Question:
I am aware of <URL> stackoverflow questions which answers known methods to achieve "Reliable Multicast" but off-late I have come across some websites which mentions even routers should also be programmed to handle custom protocols which are designed over UDP, is that true?
Basically I want to use Multicast for my application and I want don't want to impose any restriction of changing router for configuring custom protocol to handle UDP in reliable way , for example I was thinking for implementing/using PGM protocol over UDP to handle multicast but someone said that router should also have support for PGM which restricts me in providing solution since customers should change infrastructure for my solution which is unwarranted.
Please let me know if there is any solution which I can implement to handle UDP packets in reliable way without any changes to network infrastructure.
Thanks in advance.
EDIT:
I don't mean to say that I don't want to enable multicast in router, I would definitely enable multicast routing in router. When I read about PGM implementation some one said even router should be PGM capable which I thought is different router than commercially available routers in stores. Is my understanding wrong?
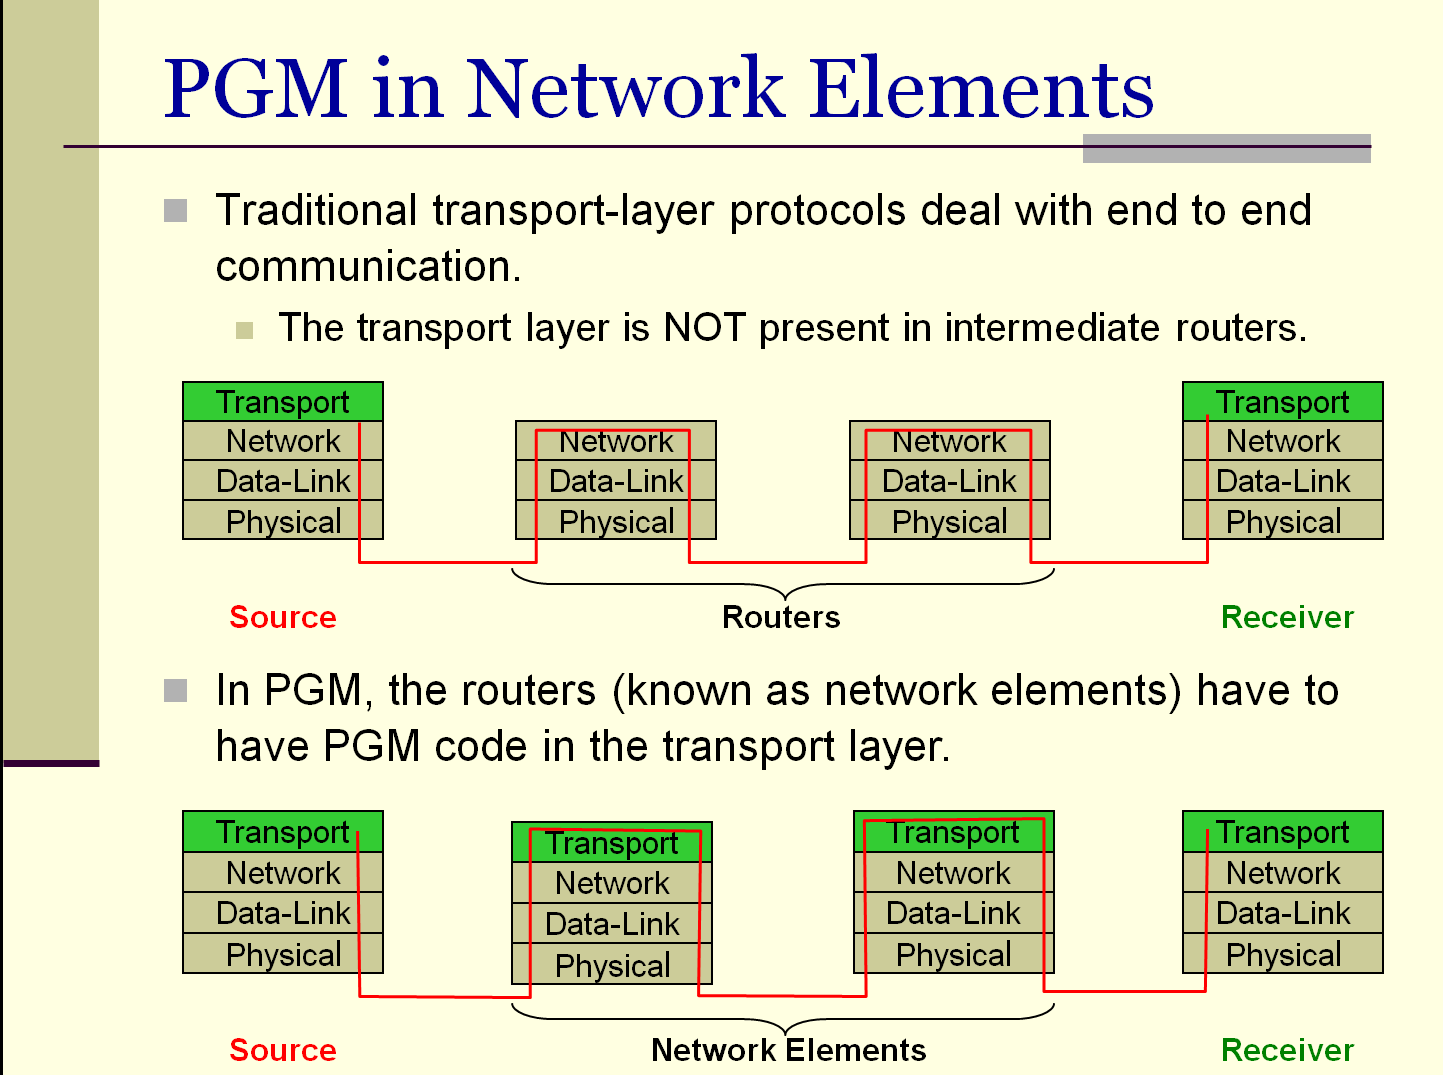
Answer: If you can't or don't want to configure routers to forward multicast traffic or otherwise handle a third party protocol, you'll need to tunnel multicast traffic over a unicast link. <URL> is capable of multicast tunneling via the use of a UFTP proxy server.
From the man page:
> The proxy can run in one of three modes: a server proxy, a client
proxy, or response proxy.A server proxy is typically local to a server and acts as the upstream
end of a multicast tunnel. It listens on the public multicast address
(and private multicast address when specified) and forwards downstream
packets to a specific address downstream. Upstream packets are
forwarded back where the announcement originated from.A client proxy is typically local to one or more clients and forms the
downstream end of a multicast tunnel. It receives unicast data from
one or more server proxies and forwards downstream traffic to the
multicast address specified in the packet header. Upstream traffic
from clients is gathered and forwarded back where the announcement
came from as an aggregated response.
Below is a diagram of a typical configuration where a server sends multicast messages to the local network, and one or more server proxies unicast the messages to a corresponding client proxy, which in turn multicasts the messages to its local network.
'''
xxxxxxxxxxxxxxxxxxxxxxxxxxxxxxxxxxxxxxxxxxxxxxxxxxxxxxxxxxxx
x Network A x
x ---------- x
x | Server | x
x ---------- x
x | x
x | multicast x
x | x
x |----------------------------------------- x
x | | | x
x v v v x
x ---------------- ---------------- ---------- x
x | Server Proxy | | Server Proxy | | Client | x
x ---------------- ---------------- ---------- x
x | | x
x | unicast | unicast x
xxxxxxxxxxxxxxxxxxxxxxxxxxxxxxxxxxxxxxxxxxxxxxxxxxxxxxxxxxxx
| |
| ------------
| |
xxxxxxxxxxxxxxxxxxxxxxxxxxxxx xxxxxxxxxxxxxxxxxxxxxxxxxxxx
x | Network B x x | Network C x
x v x x v x
x ---------------- x x ---------------- x
x | Client Proxy | x x | Client Proxy | x
x ---------------- x x ---------------- x
x | x x | x
x | multicast x x | multicast x
x | x x | x
x |------------- x x |------------ x
x | | x x | | x
x v v x x v v x
x ---------- ---------- x x ---------- ---------- x
x | Client | | Client | x x | Client | | Client | x
x ---------- ---------- x x ---------- ---------- x
x x x x
xxxxxxxxxxxxxxxxxxxxxxxxxxxxx xxxxxxxxxxxxxxxxxxxxxxxxxxxx
'''
These proxies are also capable of working in a NATed environment:
> If a client proxy is behind a firewall, the proxy can send a heartbeat
message to the upstream proxy to make a pinhole in the firewall that
the upstream server proxy can connect to. If the client proxy is also
NATed, the upstream server proxy may not know the IP/port of the
client proxy, so the server proxy can be configured to wait for a
heartbeat message, and use the IP/port the heartbeat came from as its
downstream address. If the server proxy is also behind a firewall or
NAT, a second server proxy on a machine with a publicly accessible IP
can be inserted between the first server proxy and the client proxy.
In this case, the first server proxy is set up to use the second as
its downstream address, and the second server proxy is set up to use
the first heartbeat it receives from a client proxy as its downstream
address.
I'm the author of this software, so if you need pointers regarding how to set this up, send me an email via the link at the bottom of the UFTP page and we'll see what we can do.
Update:
In the case of PGM, it can be configured to run at either the application layer (i.e. on top of UDP) or at the transport layer (i.e. directly on top of IP). If PGM is run at the transport layer, that's where you might need to worry about the router having special support for it. Conversely, UFTP runs strictly at the application layer.